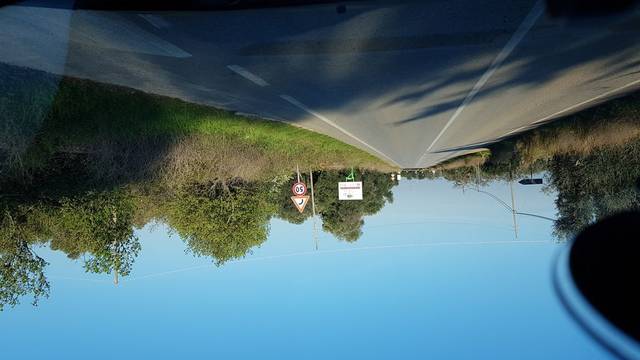
Region: Italy
Coordinates: 40.735, 17.596